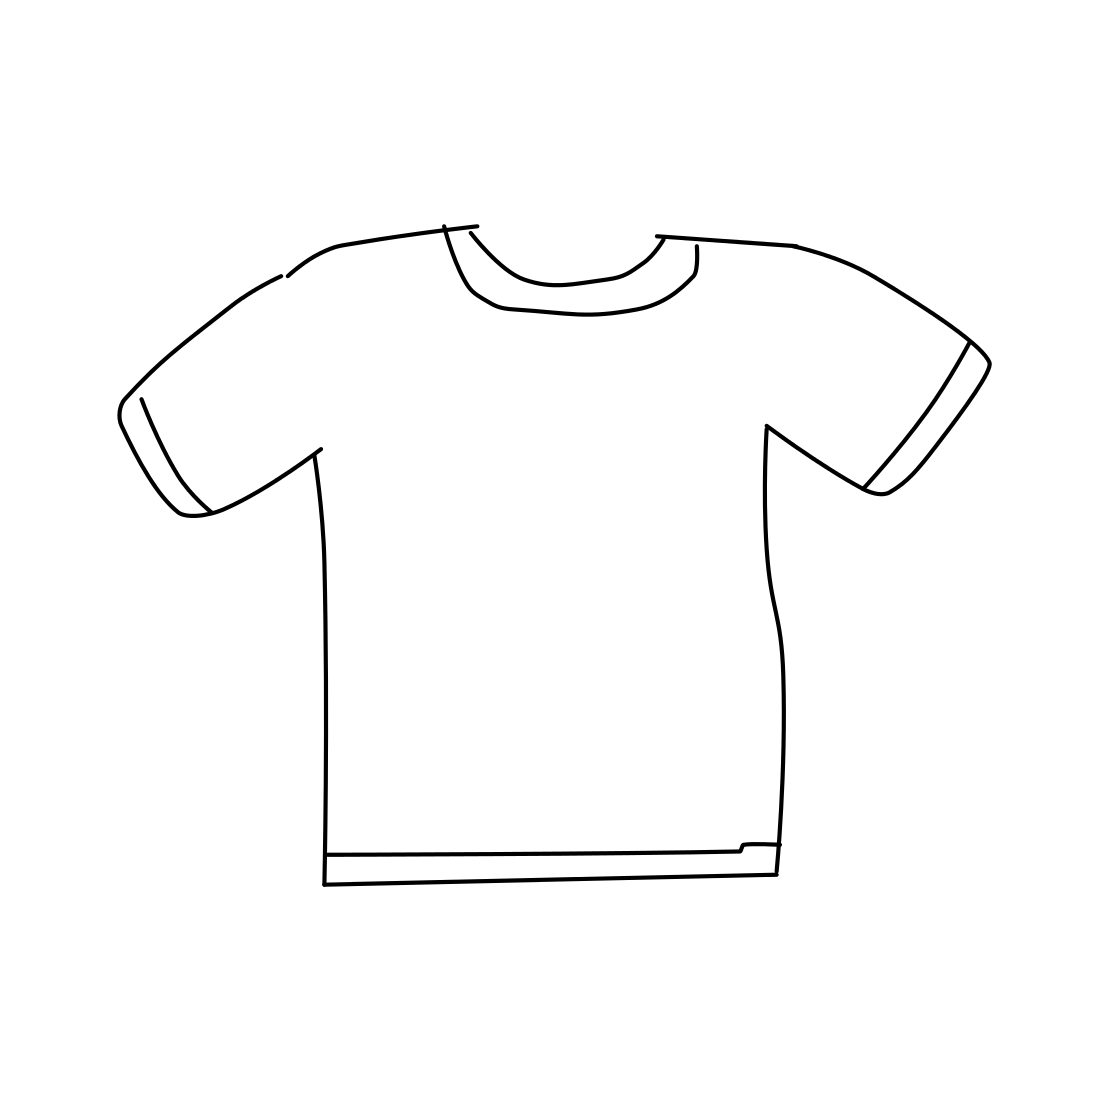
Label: t-shirt